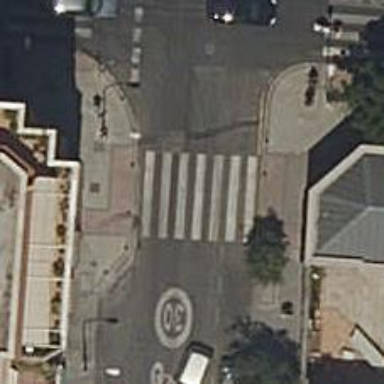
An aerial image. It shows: Marked crossing on the road.